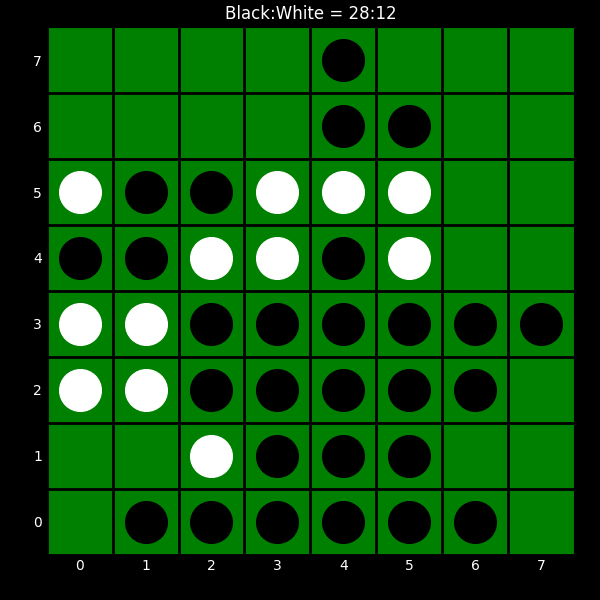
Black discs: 28
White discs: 12